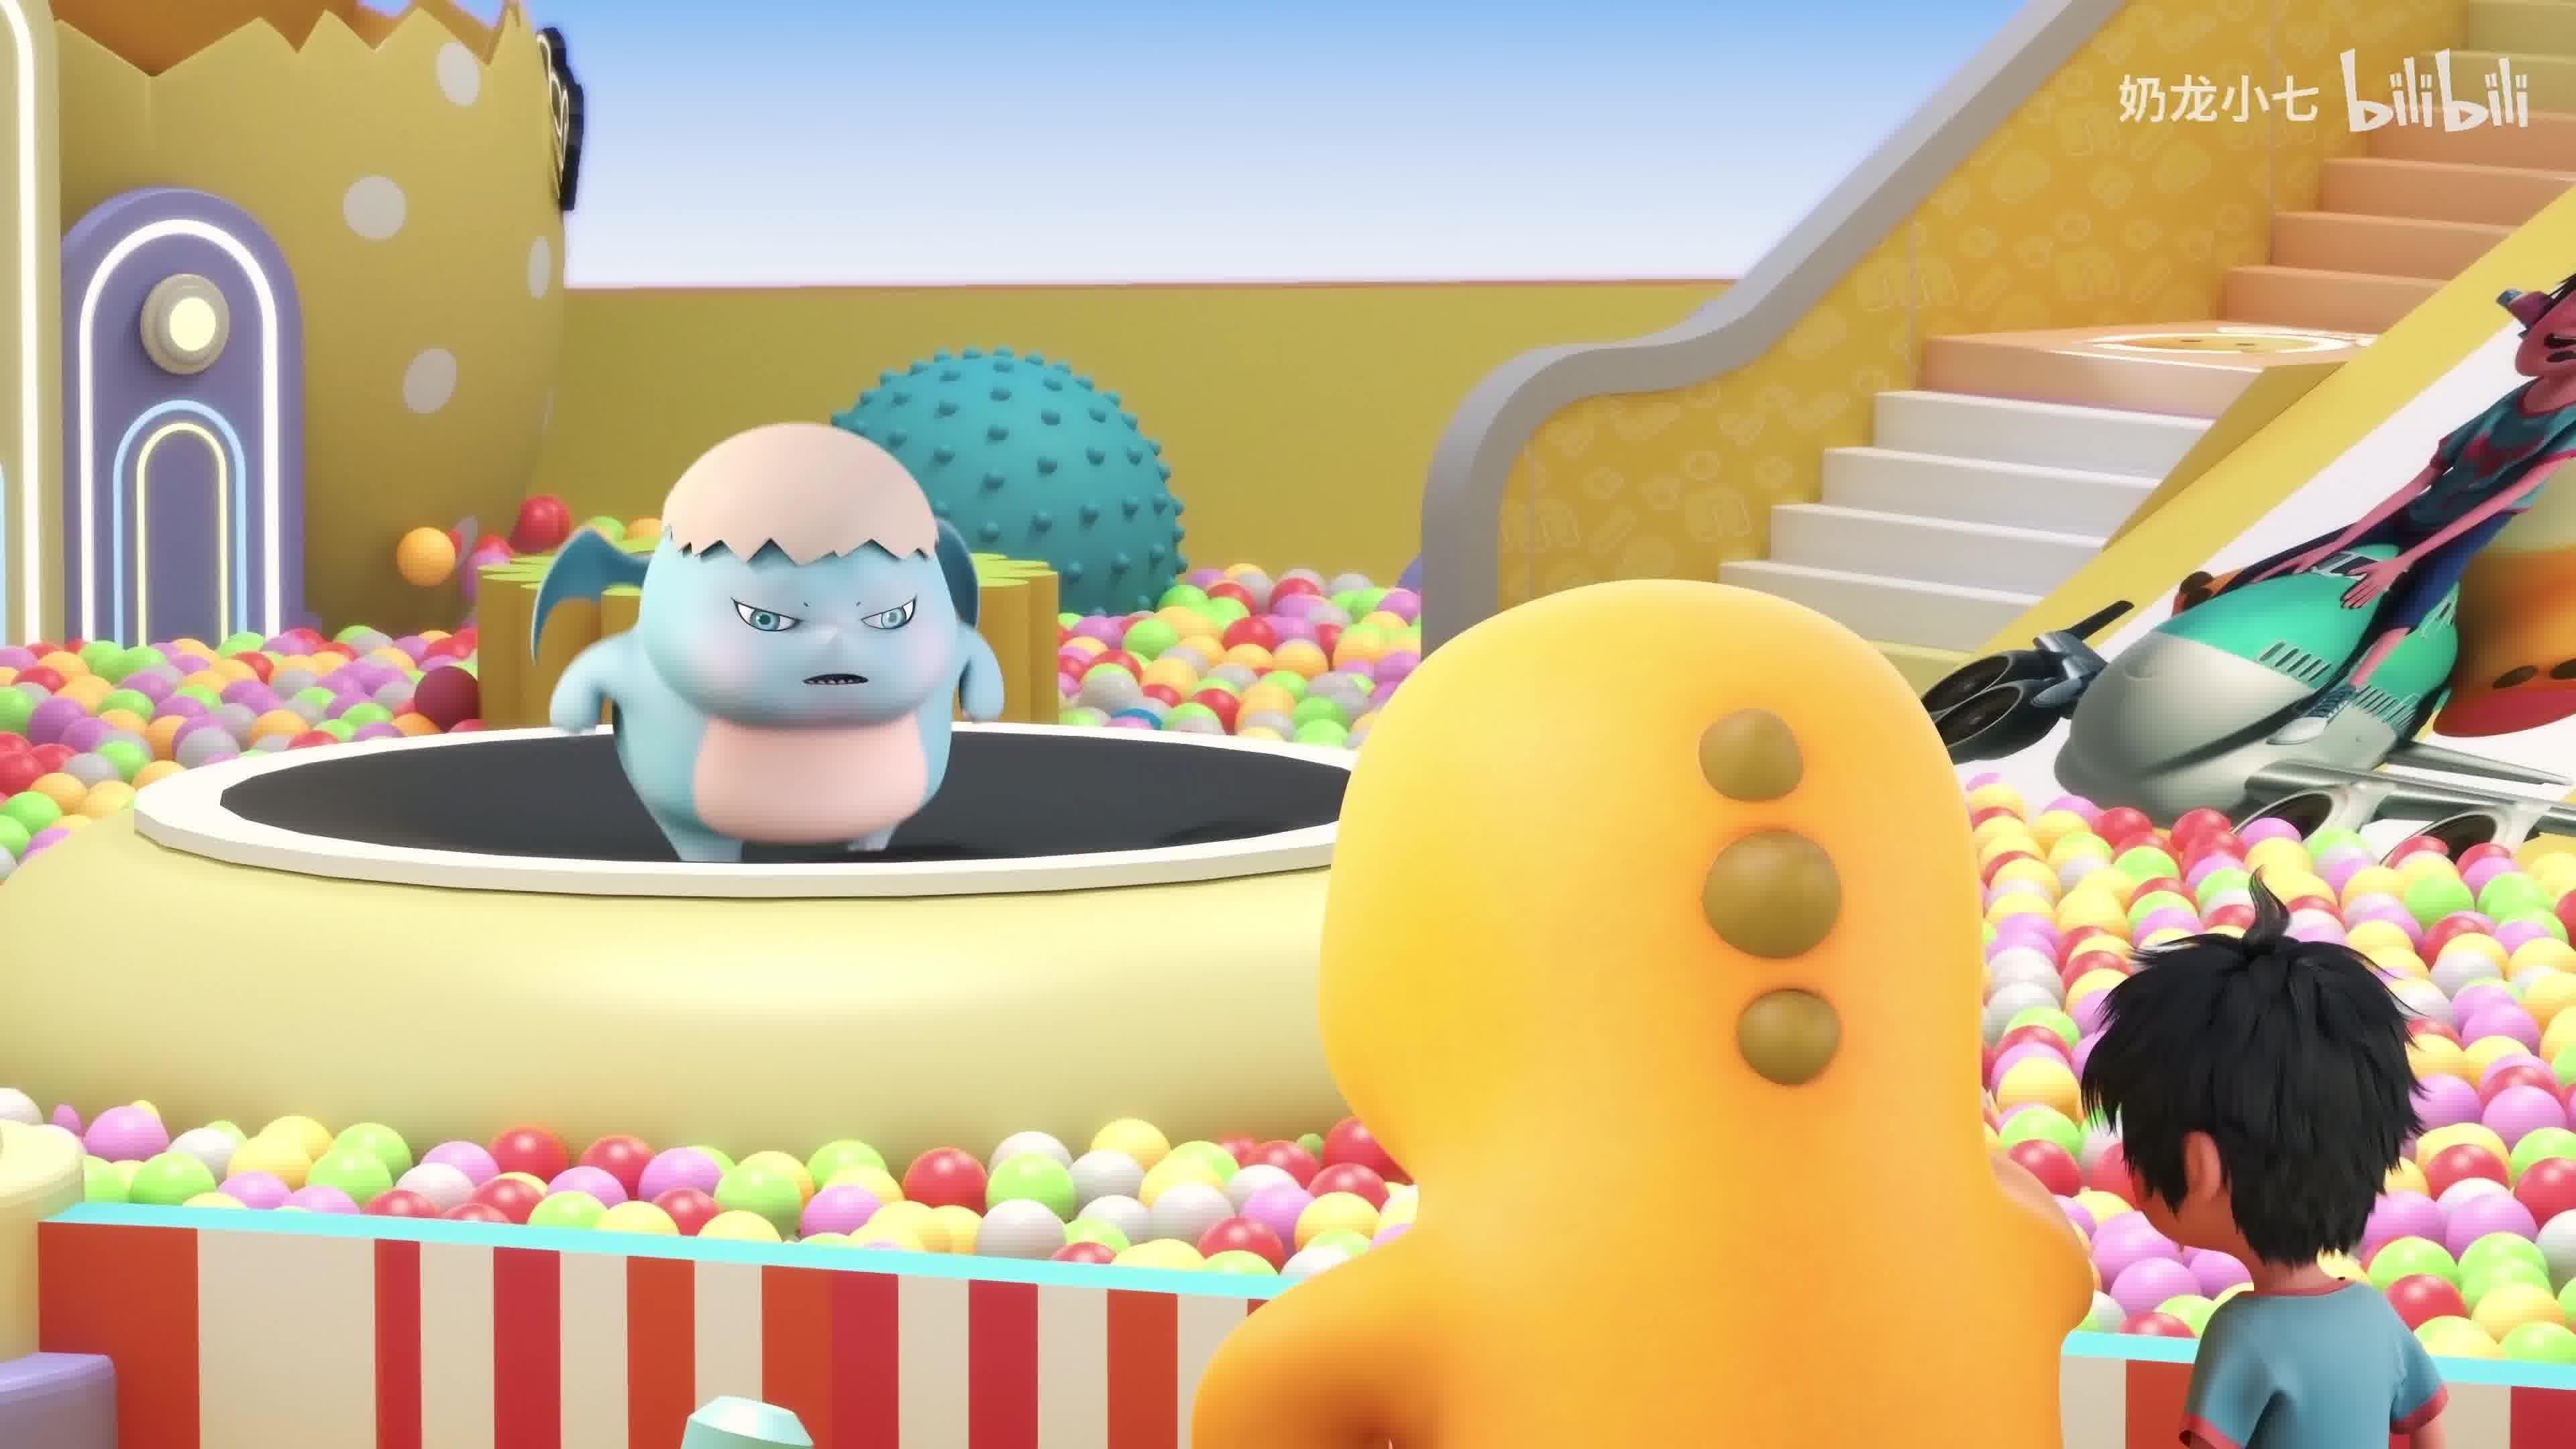
Label: nailong